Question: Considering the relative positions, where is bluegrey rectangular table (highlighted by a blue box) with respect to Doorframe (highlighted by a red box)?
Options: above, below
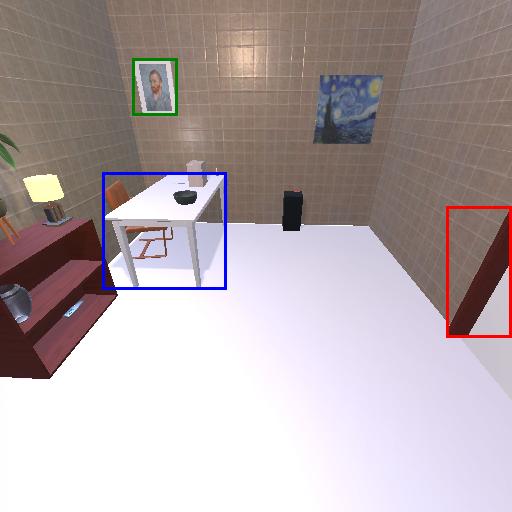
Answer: above